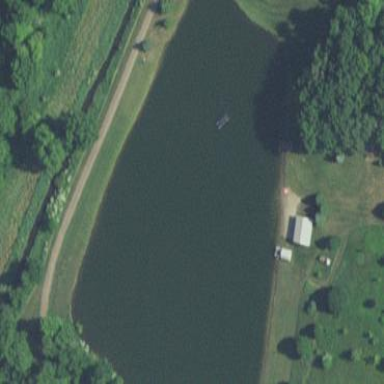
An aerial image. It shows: Peaceful pond surrounded by nature.